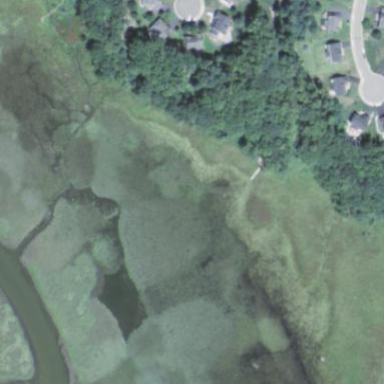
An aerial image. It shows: Marshy wetland area.